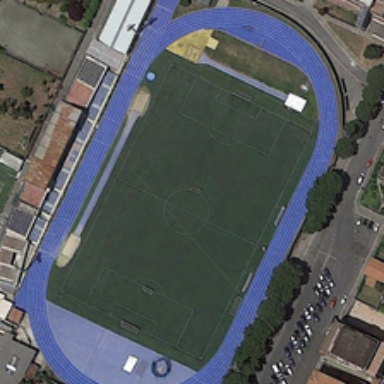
Some buildings and green trees are near a stadium .